Question: I can move the "indicator" anywhere I want, but the "Button" and "DiagValue" I ONLY seem to be able move to different rows... I need to move to different columns or different "x".

'''
Row{
spacing: table.rowSpacing
Button {
width: 60
//x: 100 //this does NOTHING!
//y: 159
text: tr_NOOP("Help")
onClicked: {
app.dialogs.message.title = trans("Water Status")
app.dialogs.message.body = trans("Rate is not met.")
app.dialogs.message.show();
}
}
Indicator {
x: -50
//y: 159
ok: false
}
DiagValue {
MeasuredValue {
id: lowFlowValueText
rawValueUnit: "gpm"
unit: "gpm"
precision: 1
}
label: trans("Water Flow Setting")
value: lowFlowValueText.text
}
}
'''
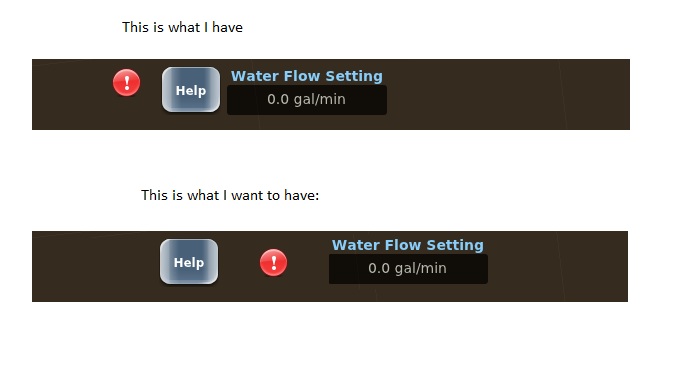
Answer: I think if you set proper spacing in Row and align it horizontally, it should look like what you need.
'''
Row {
spacing: table.rowSpacing
anchors.horizontalCenter: parent.horizontalCenter
...
}
'''
And you don't need to supply x value when your elements are inside 'Row', 'Row' element will decide x value based on spacing and width of individual child.